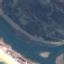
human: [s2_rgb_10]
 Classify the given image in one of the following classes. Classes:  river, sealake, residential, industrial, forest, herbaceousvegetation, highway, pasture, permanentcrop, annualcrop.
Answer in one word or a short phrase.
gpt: River